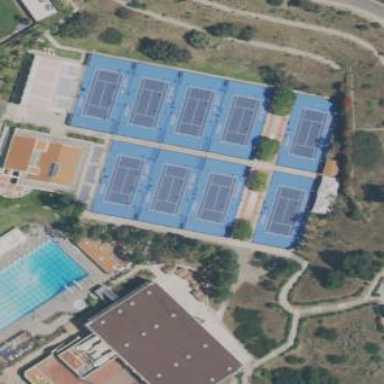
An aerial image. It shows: Sports center with tennis court enclosed by fence.